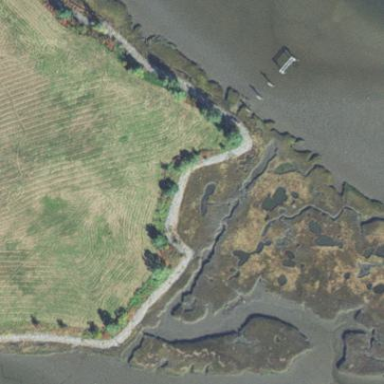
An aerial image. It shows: Saltmarsh wetland.